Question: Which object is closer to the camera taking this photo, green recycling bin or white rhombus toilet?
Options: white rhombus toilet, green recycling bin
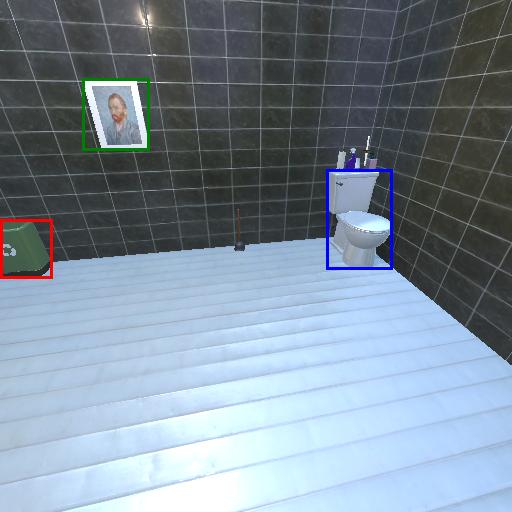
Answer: white rhombus toilet